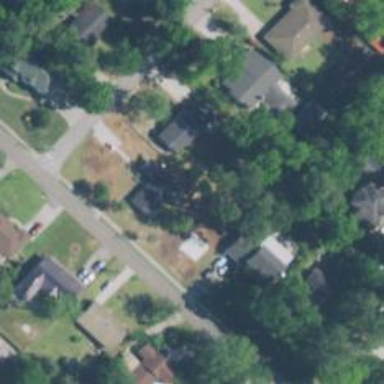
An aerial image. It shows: Neighborhood.